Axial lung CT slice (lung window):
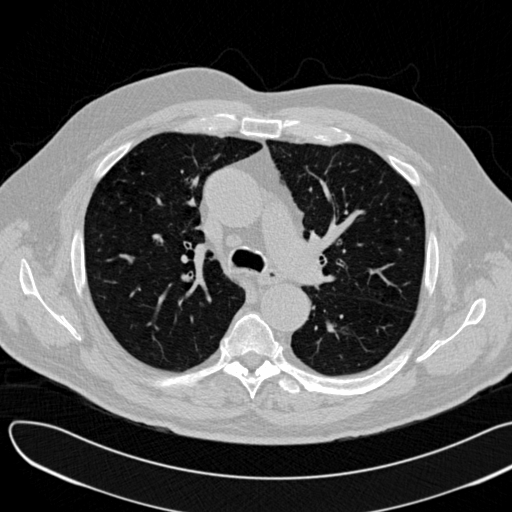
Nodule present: no